Question: What I need is an advice or idea to solve my issue, what I want to do is to set a trasparent background such as Twenty Eleven theme of WordPress:

I've just found that isn't a good practice to write CSS in html tag <URL>, but what in my example I'm only trying
'''
<html>
<head><title>Opacity</title><link rel="stylesheet" href="style.css"></head>
<body>
This is a Test
</body>
</html>
'''
'''
html{
width:100%
background-color:rgb(0,0,0,0.1); /*red green blue opacity */
}
body{
max-width:300px;
/* min-width:500px; */
background-color: RED;
}
'''
The problem is that I get a full red page, despite of the fact that I tried to set a width and also a maximum width to in css.
Any ideas?
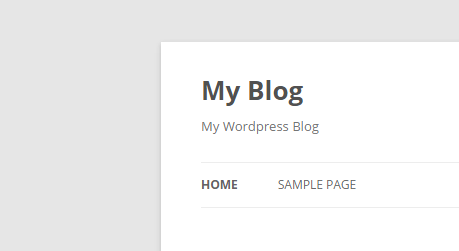
Answer: Your problem is that the height of your body is 0.
Try this:
'''
html{
width:100%;
background: rgba(200,0,0,0.1);
min-height: 100%;
}
body{
background:green;
width: 40%;
min-height: 100%;
}
'''
Check it out here: <URL>